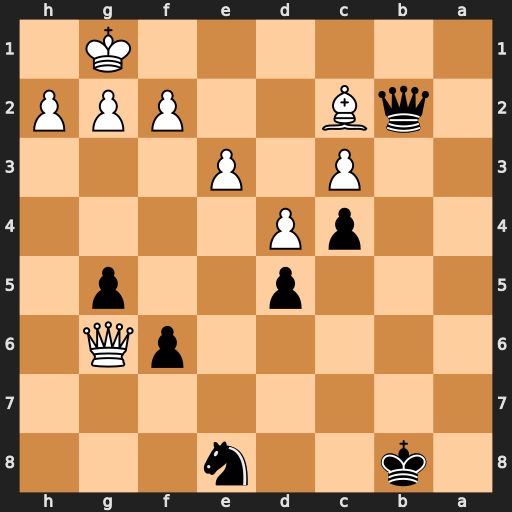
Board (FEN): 1k2n3/8/5pQ1/3p2p1/2pP4/2P1P3/1qB2PPP/6K1
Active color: b
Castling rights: -
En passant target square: -
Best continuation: Qc1+ Bd1 Qxd1#